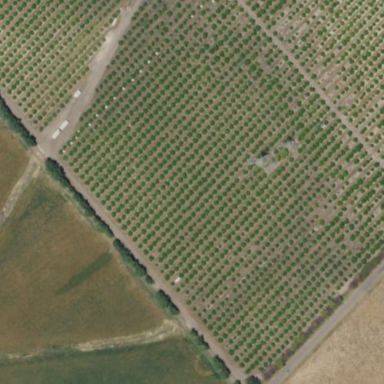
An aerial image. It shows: Orchard.